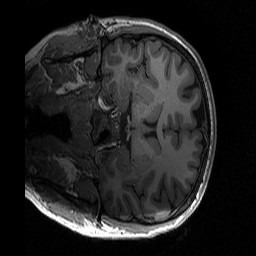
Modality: T1w
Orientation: coronal
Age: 25
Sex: female
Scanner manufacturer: siemens
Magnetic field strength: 3 T
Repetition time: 2.3 s
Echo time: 0.00298 s